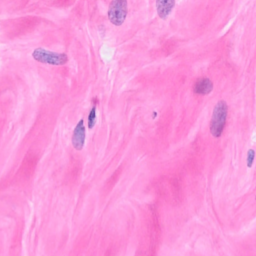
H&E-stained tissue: Breast